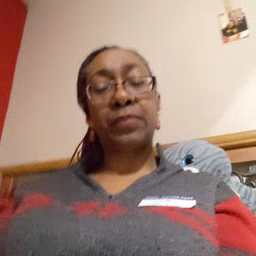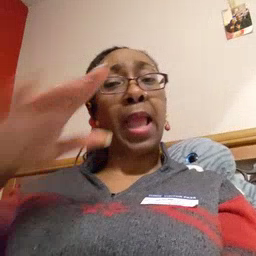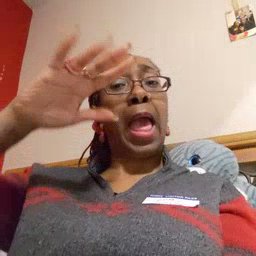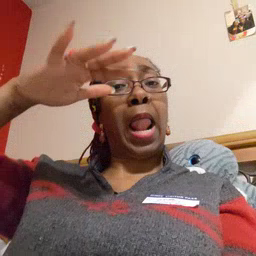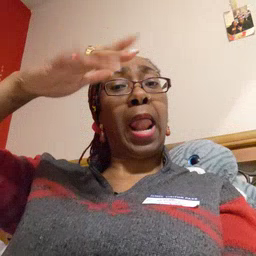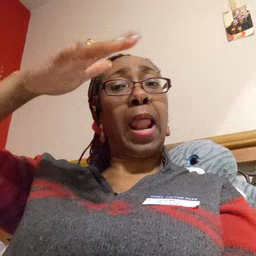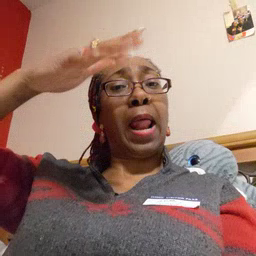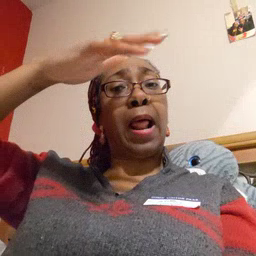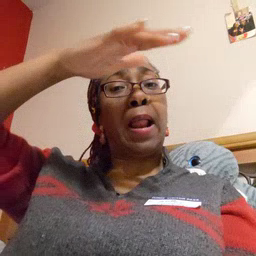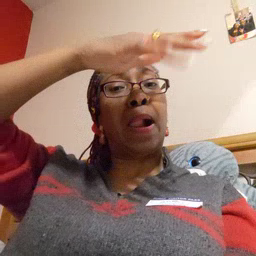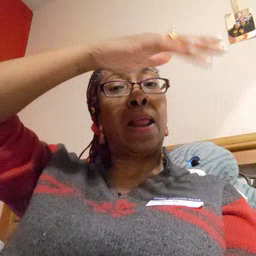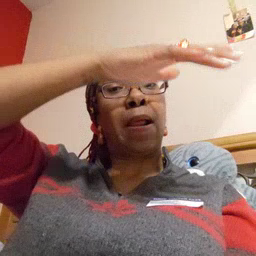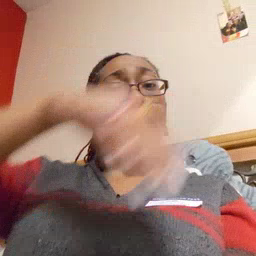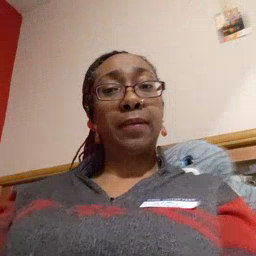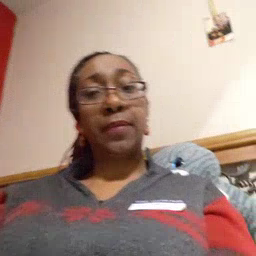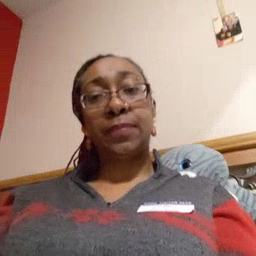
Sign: helicopter